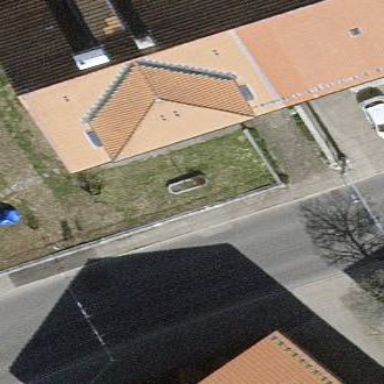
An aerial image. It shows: Simple and straightforward house.